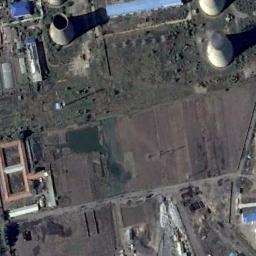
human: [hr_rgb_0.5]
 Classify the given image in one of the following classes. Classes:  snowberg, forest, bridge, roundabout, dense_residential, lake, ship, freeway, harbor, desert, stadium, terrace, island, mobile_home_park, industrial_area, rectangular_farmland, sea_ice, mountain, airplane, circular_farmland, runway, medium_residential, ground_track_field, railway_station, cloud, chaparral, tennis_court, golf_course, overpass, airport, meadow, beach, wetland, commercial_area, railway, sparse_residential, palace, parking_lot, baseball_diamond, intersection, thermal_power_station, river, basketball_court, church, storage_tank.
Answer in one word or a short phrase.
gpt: thermal_power_station